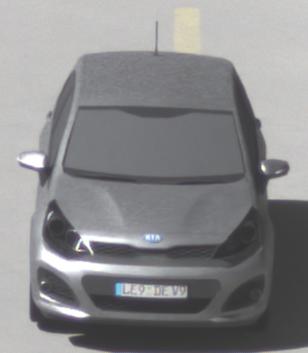
Make: KIA
Model: Rio 1.2
Detailed model: Rio (UB)
Model produced from: 2011/09
Model produced until: 2015/01
Doors: 3
Color: white
Road condition: dry road
Daytime: midday
Contrast: high contrast